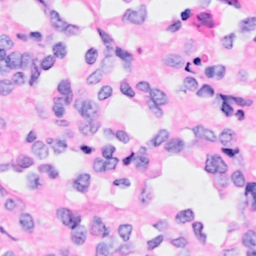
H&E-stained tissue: Breast